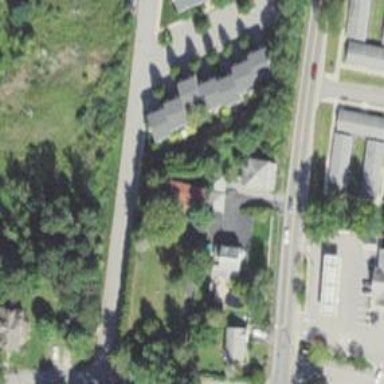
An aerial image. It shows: Residential driveway serving as service road.